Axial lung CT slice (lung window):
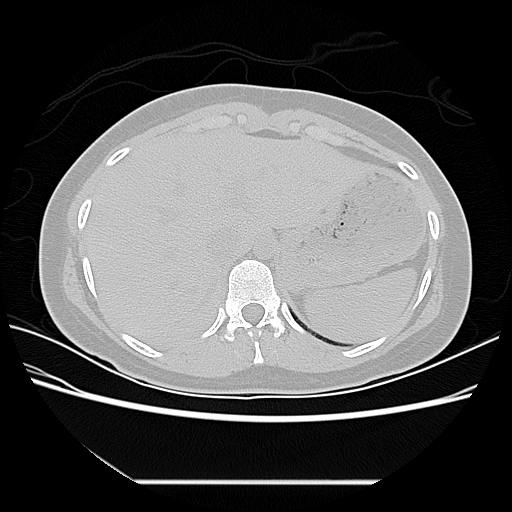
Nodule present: no